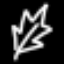
Label: leaf